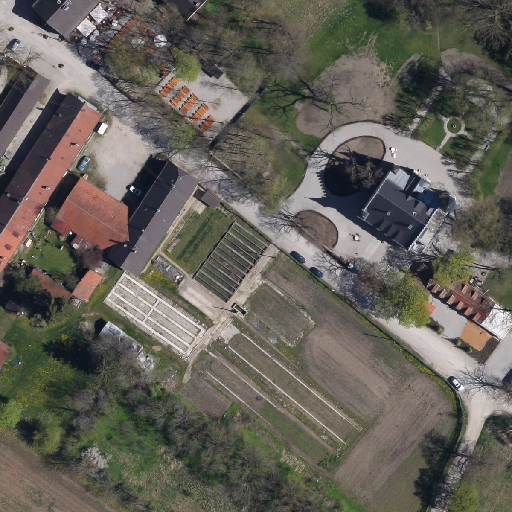
Referring expression: paved road along with tree